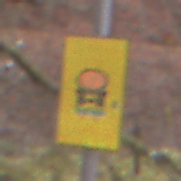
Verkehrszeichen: FahrzeugeMitWassergefaehrdenderLadungOhnePfeilsymbol
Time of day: Midday
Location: Outdoor (Nature)
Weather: Overcast
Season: Autumn
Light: Natural